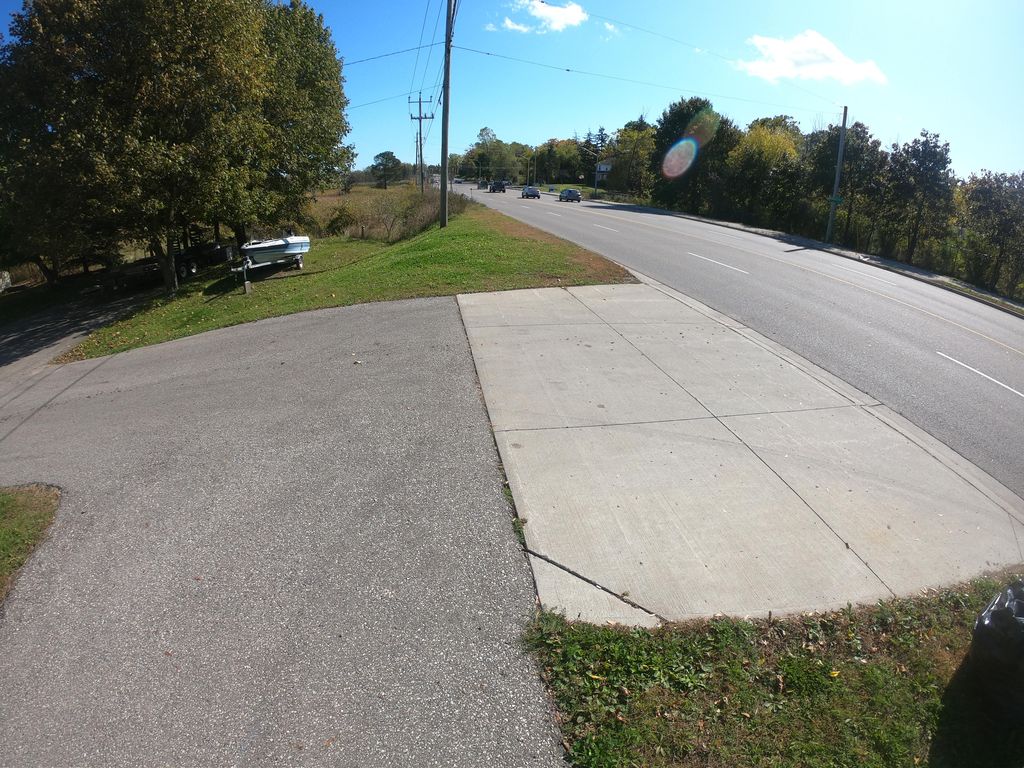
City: kitchener-waterloo